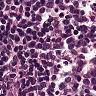
Metastatic tissue present: no